Aerial crown-view tile of a tropical tree (Barro Colorado Island, Panama), acquired 20250317:
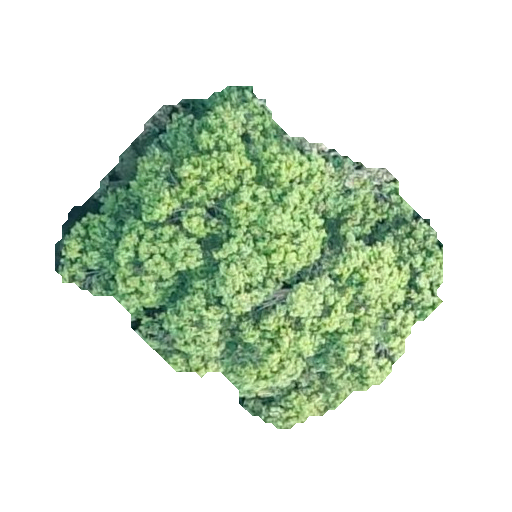
Species: Aspidosperma desmanthum
GBIF accepted scientific name: Aspidosperma desmanthum
Crown area: 121.265 m²